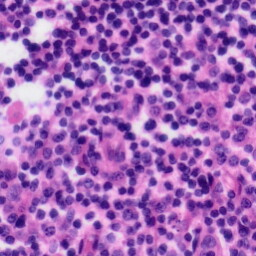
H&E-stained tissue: Tonsil